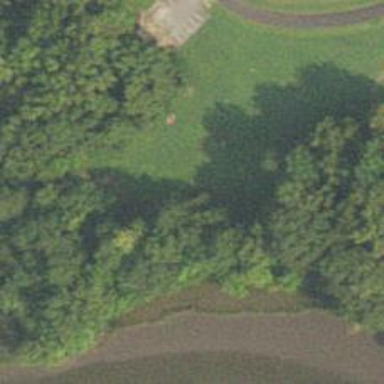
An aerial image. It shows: Disc golf hole.